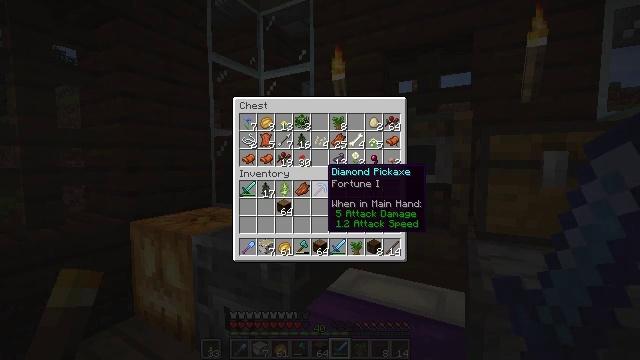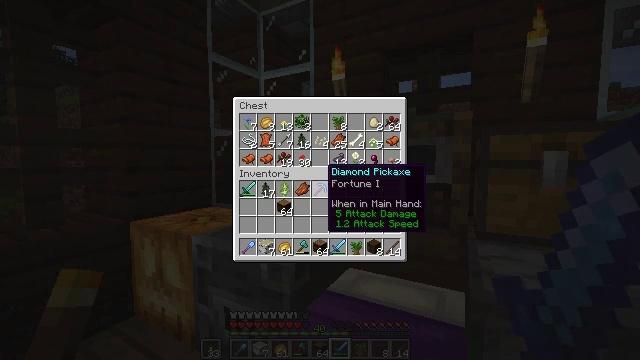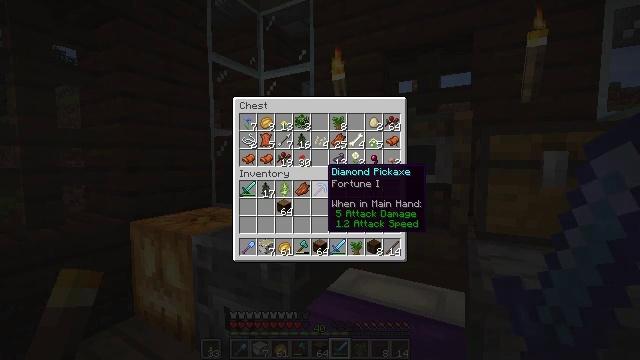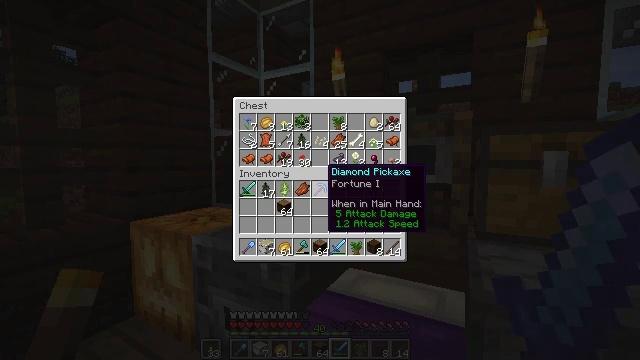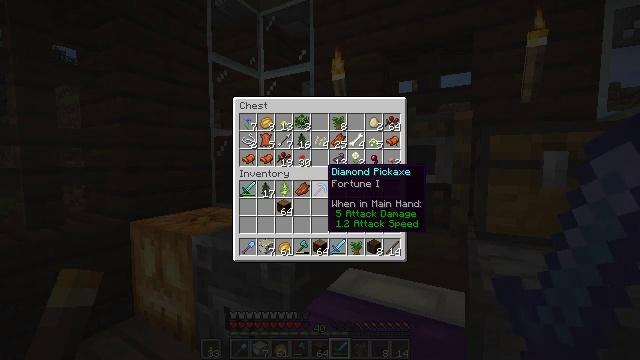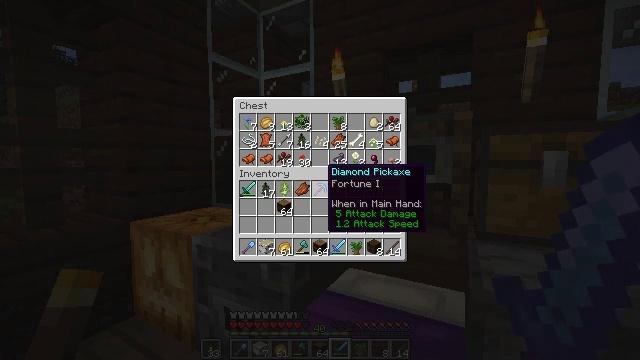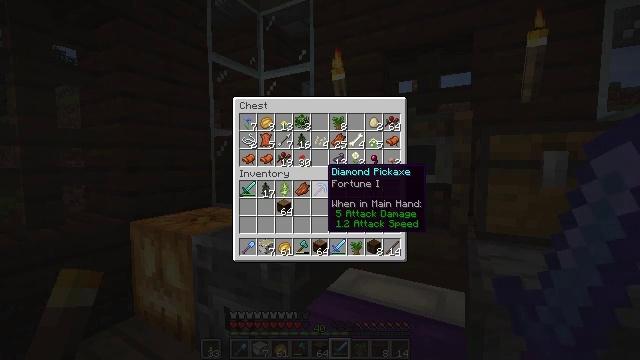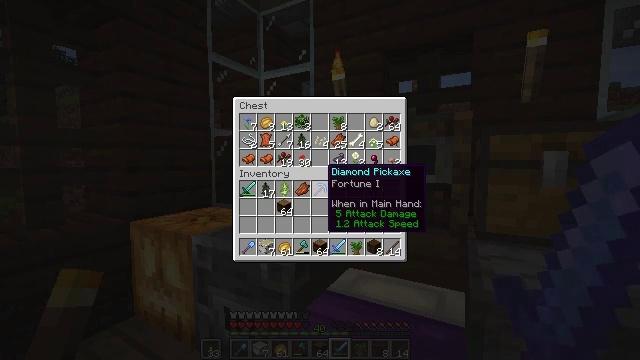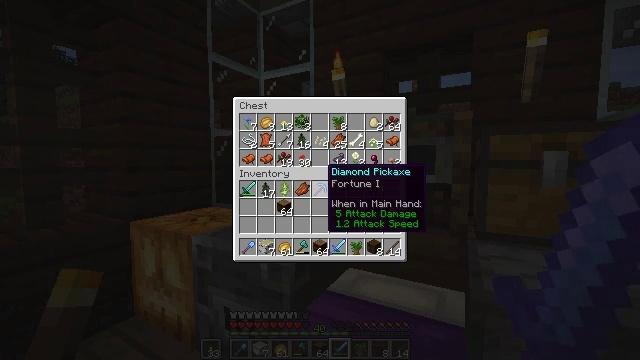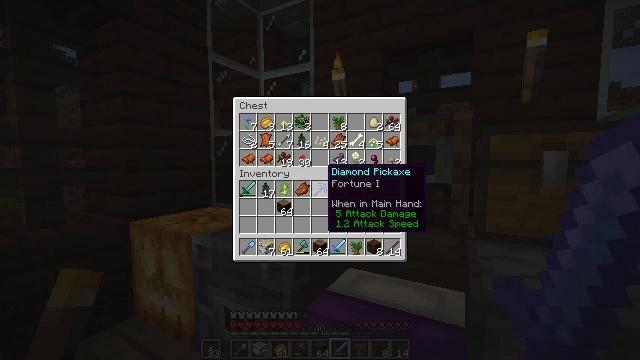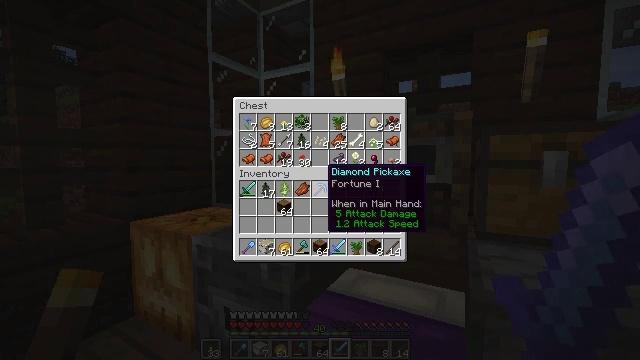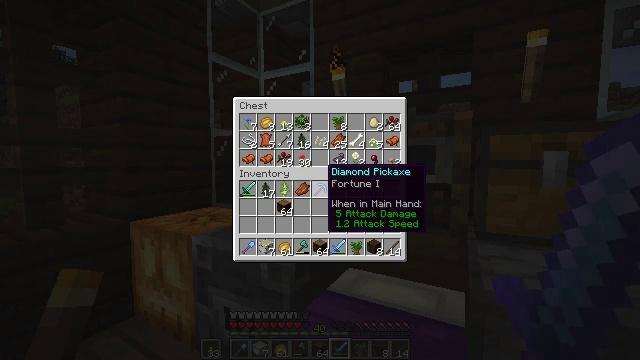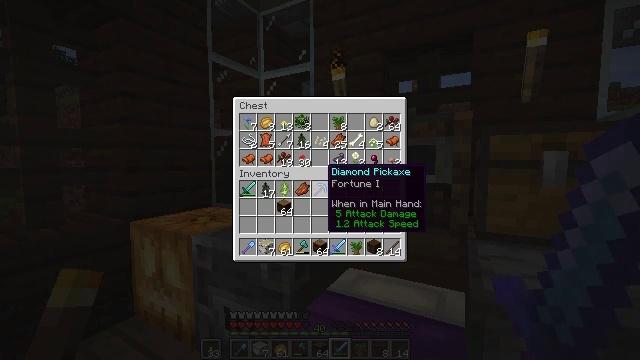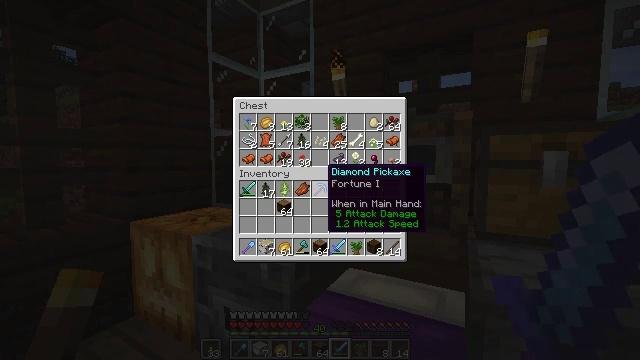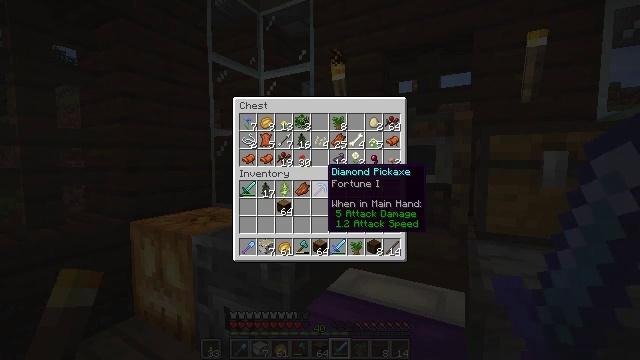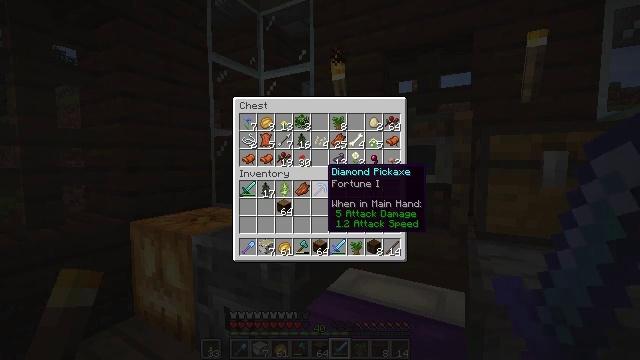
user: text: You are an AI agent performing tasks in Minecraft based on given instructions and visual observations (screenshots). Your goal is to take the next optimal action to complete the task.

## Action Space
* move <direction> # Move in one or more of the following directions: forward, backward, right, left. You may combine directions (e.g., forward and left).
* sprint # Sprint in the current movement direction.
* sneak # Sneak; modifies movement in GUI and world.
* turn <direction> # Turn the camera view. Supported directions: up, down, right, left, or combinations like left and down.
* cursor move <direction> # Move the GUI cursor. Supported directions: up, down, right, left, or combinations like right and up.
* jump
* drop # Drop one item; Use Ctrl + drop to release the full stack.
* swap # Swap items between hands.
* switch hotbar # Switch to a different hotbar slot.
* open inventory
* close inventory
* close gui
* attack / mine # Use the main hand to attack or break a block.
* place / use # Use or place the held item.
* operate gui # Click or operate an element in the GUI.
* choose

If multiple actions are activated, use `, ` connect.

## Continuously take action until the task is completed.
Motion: motion action
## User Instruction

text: Trim the tree by mining oak leaves.
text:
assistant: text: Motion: no_op
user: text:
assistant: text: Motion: no_op
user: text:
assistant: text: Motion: no_op
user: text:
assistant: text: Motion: no_op
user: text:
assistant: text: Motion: no_op
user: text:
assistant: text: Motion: no_op
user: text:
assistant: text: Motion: no_op
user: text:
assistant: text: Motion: no_op
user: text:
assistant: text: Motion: no_op
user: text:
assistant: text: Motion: no_op
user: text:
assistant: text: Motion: no_op
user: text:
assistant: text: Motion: no_op
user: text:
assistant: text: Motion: no_op
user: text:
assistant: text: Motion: no_op
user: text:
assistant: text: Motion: no_op
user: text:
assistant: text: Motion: no_op
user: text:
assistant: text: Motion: no_op
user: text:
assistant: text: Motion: no_op
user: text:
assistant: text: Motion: close gui
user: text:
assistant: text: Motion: no_op
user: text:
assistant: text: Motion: no_op
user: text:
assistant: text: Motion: no_op
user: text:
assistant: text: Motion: turn left
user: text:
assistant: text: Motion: turn left and down
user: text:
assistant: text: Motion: turn left and down
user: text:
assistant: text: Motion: turn left
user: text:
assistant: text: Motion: turn left
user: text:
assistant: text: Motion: turn left
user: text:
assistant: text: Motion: turn left
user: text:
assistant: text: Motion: turn right and down